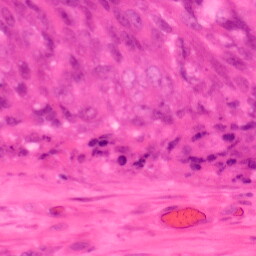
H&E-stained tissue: Colon